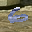
Label: 6